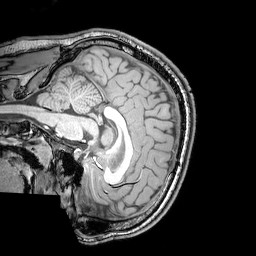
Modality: T1w
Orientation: sagittal
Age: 25
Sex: male
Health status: healthy
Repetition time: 0.081 s
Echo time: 0.037 s